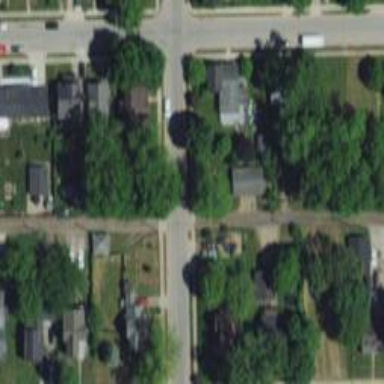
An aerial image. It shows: Alleyway designated as service road.